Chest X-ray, PA view. Patient: 80 years old, sex M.
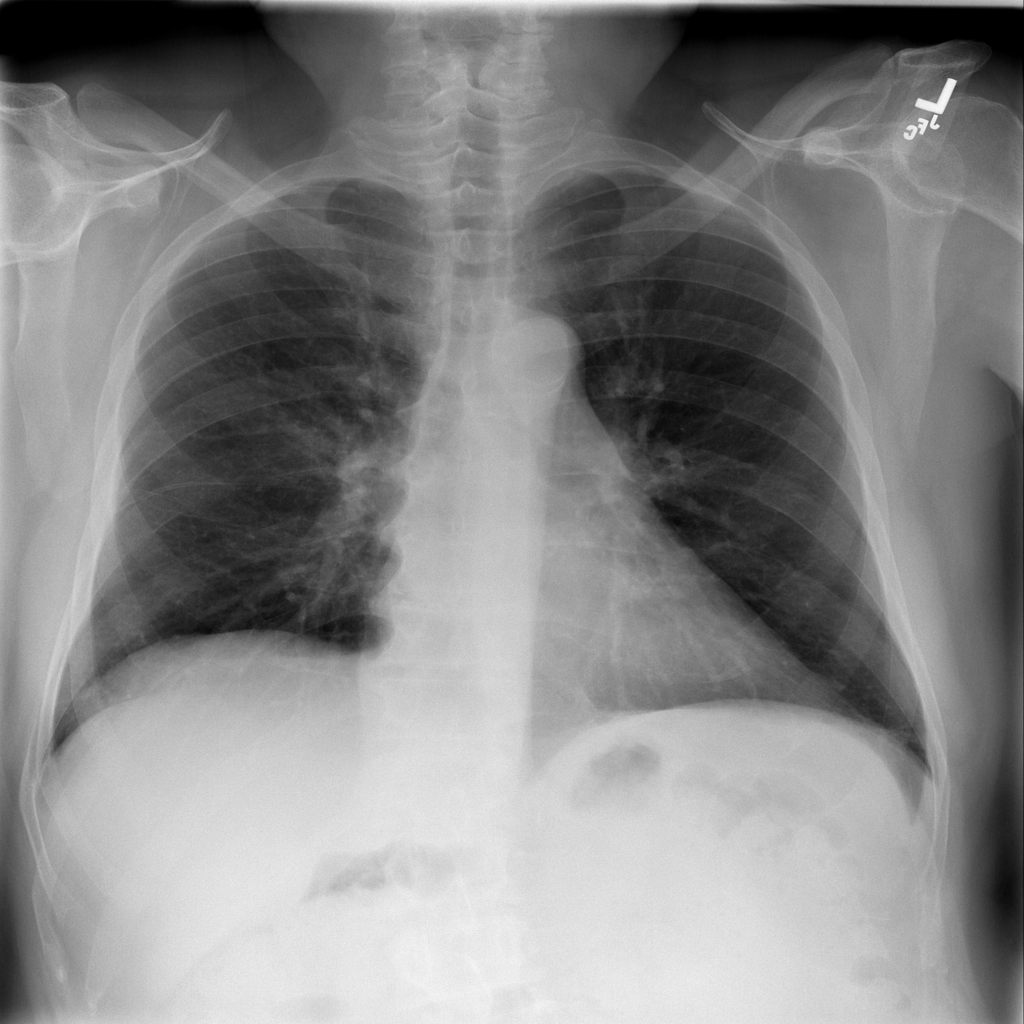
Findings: No Finding